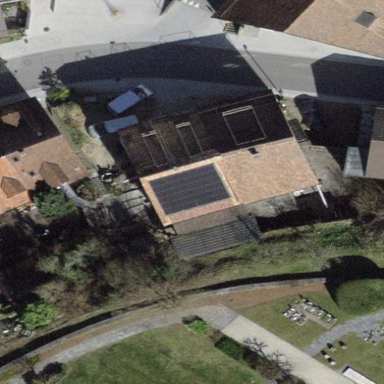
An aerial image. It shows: Building with tile roof.